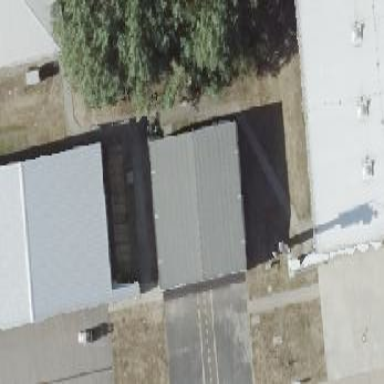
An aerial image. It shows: Hangar.